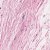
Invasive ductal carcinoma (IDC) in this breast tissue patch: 0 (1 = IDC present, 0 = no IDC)